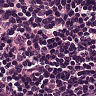
Metastatic tissue present: no